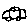
Label: car